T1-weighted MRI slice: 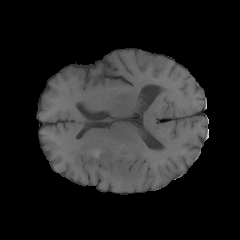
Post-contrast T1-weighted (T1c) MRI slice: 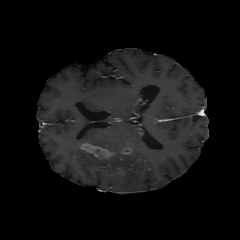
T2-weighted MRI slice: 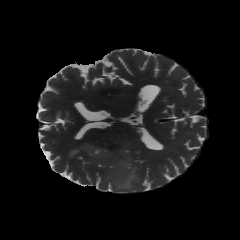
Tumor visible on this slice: yes